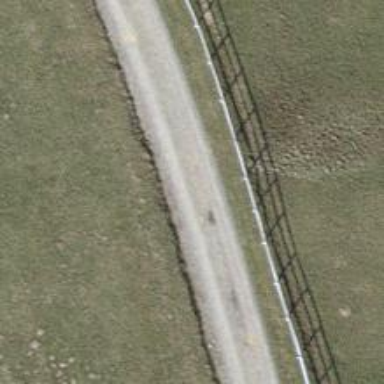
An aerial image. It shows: Track with compacted grade 2 surface.